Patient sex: M
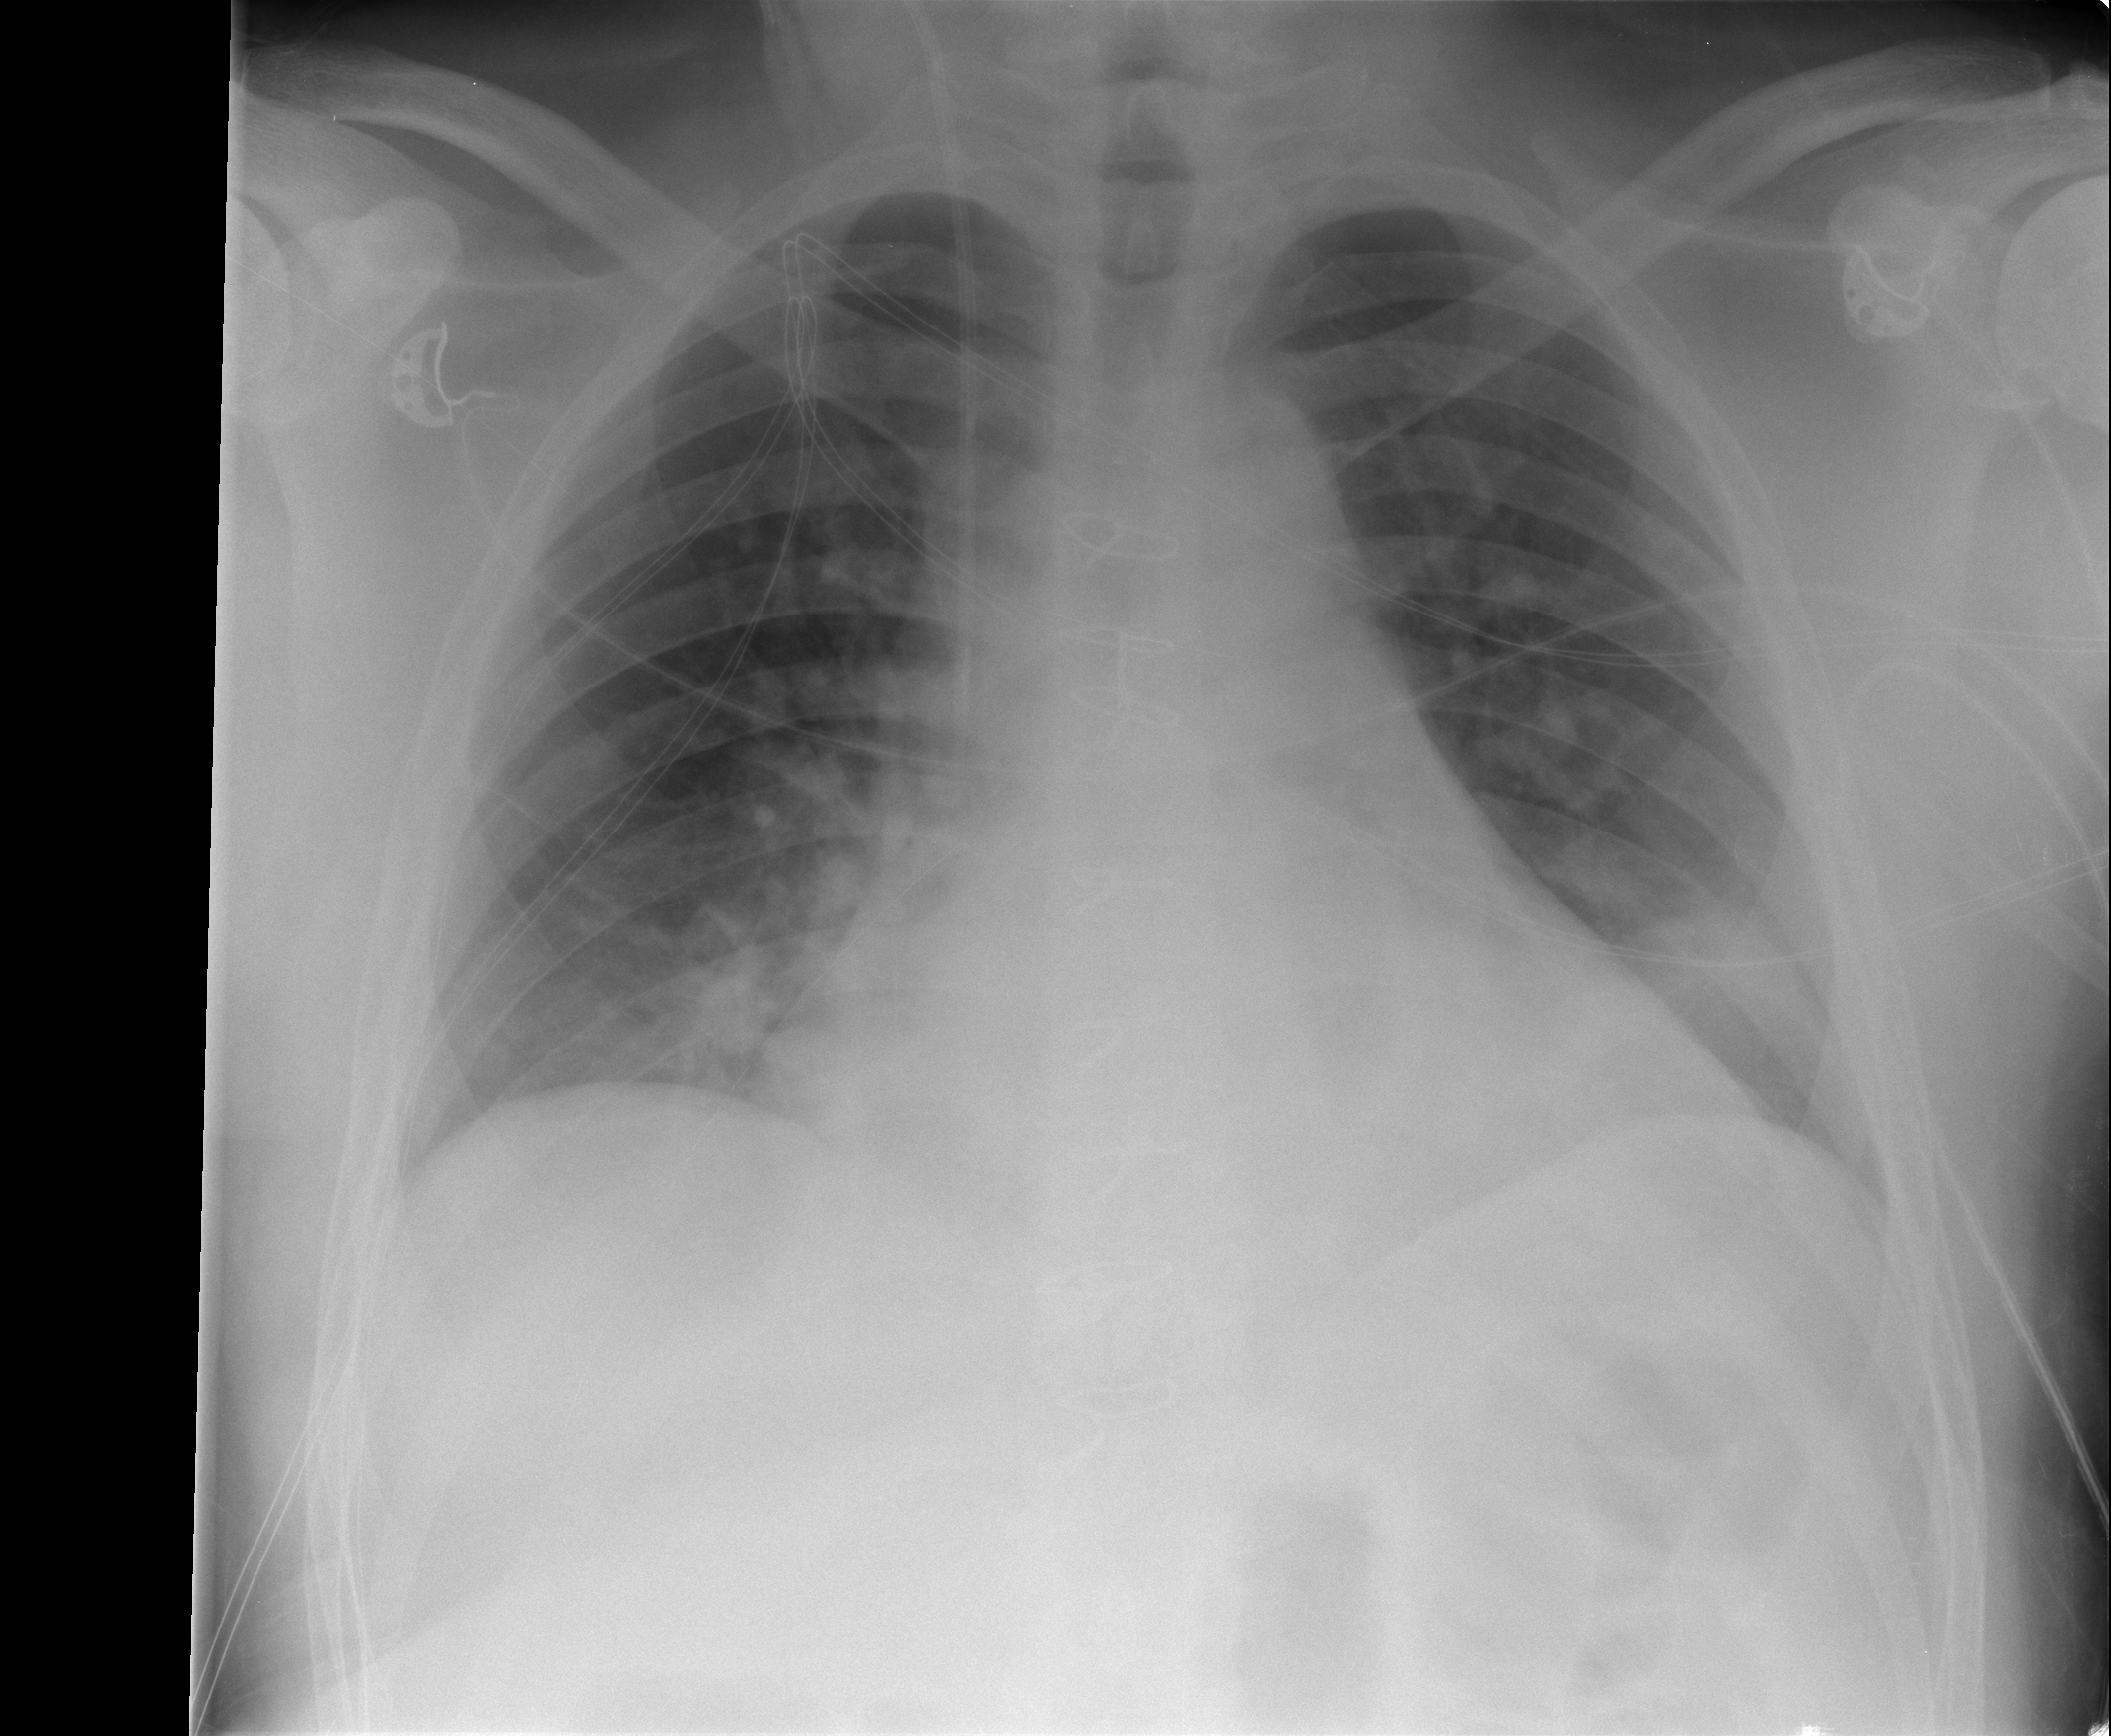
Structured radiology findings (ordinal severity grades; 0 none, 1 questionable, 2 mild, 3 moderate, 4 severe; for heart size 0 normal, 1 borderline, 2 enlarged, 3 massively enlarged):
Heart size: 2
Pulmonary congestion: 2
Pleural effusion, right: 0
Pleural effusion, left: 0
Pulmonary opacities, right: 0
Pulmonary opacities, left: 0
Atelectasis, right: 2
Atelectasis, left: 2